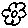
Label: flower